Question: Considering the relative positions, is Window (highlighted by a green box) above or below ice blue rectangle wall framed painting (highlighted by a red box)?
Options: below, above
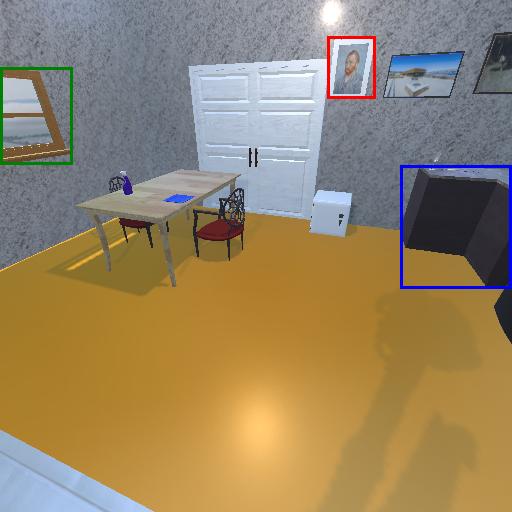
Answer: below